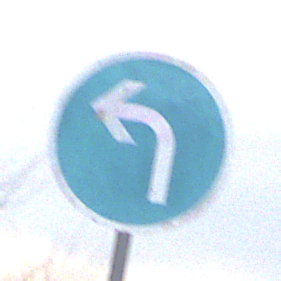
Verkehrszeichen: VorgeschriebeneFahrtrichtungLinks
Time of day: MorningAfternoon
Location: Outdoor (Suburban)
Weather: Overcast
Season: NotSpecified
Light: Natural